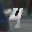
Label: 4